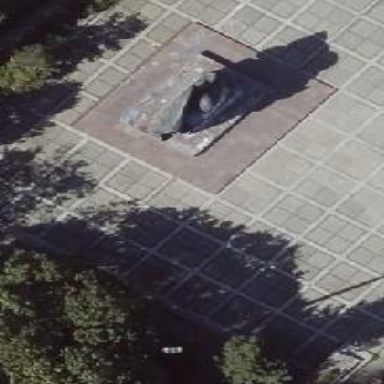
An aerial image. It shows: Historic memorial featuring statue.